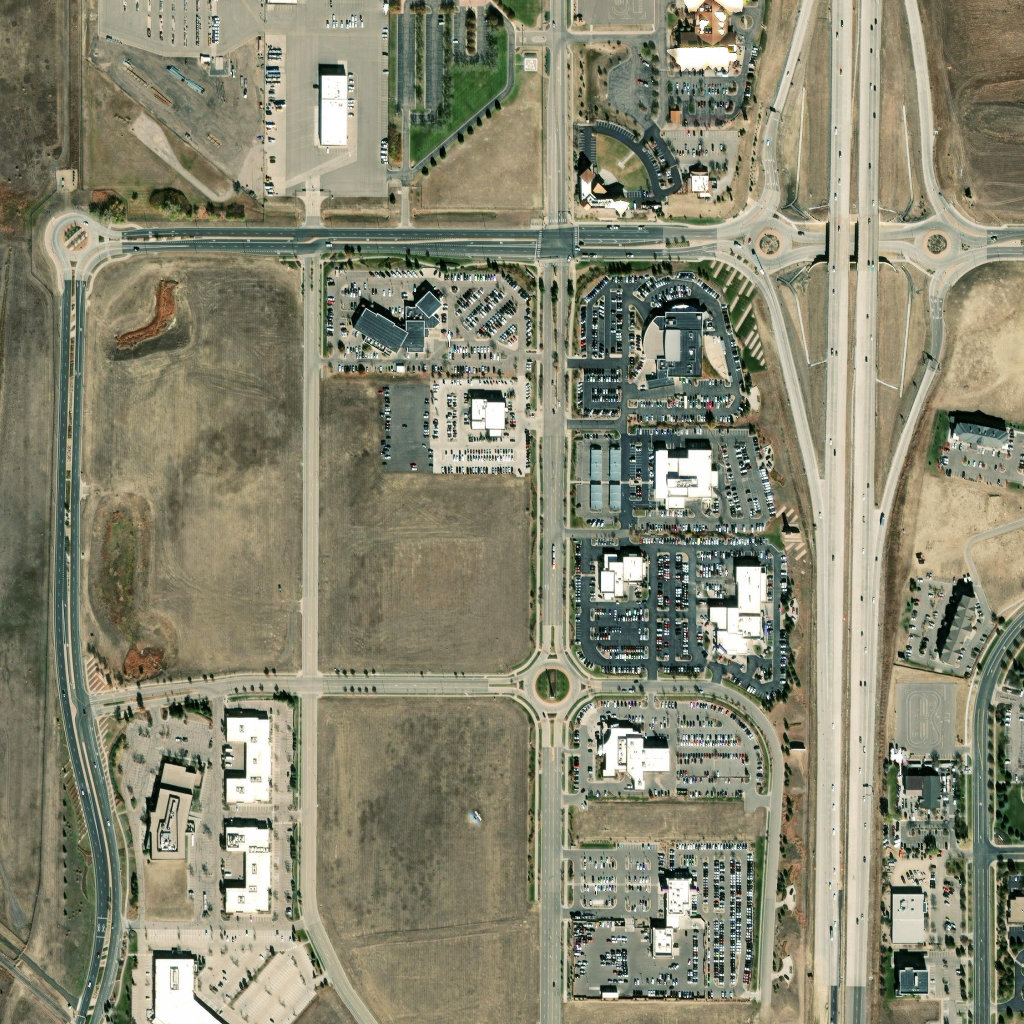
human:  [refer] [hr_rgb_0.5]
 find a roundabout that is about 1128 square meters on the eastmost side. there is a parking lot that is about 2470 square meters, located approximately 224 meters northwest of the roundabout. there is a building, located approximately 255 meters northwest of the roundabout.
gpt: <box>[[88, 21, 94, 26, 0]]</box>

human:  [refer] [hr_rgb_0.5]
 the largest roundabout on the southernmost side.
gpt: <box>[[50, 63, 57, 70, 0]]</box>

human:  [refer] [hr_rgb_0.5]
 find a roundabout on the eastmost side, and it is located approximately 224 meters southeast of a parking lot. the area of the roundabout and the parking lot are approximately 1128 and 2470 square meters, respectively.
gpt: <box>[[88, 21, 94, 26, 0]]</box>

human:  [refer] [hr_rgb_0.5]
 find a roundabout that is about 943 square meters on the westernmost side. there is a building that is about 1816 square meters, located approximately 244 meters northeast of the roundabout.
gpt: <box>[[5, 21, 9, 25, 0]]</box>